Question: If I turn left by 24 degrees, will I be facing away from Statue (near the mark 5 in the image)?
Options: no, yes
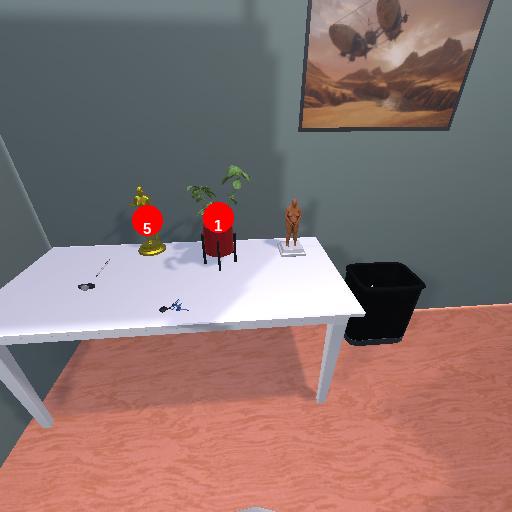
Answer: no